Question: I have implemented a navigation item with a left button, a title view, and a right button. The back button is set to "hides".
On some left transitions, a blue ellipsis appears momentarily.

Any ideas as to what this is and how to get rid of it?
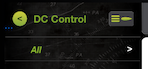
Answer: I made it go away by setting the tint colour to transparent:
> self.navigationBar.tintColor = [UIColor clearColor];